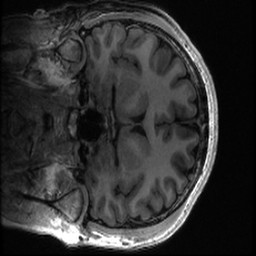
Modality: T1w
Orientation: coronal
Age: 18
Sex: female